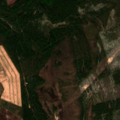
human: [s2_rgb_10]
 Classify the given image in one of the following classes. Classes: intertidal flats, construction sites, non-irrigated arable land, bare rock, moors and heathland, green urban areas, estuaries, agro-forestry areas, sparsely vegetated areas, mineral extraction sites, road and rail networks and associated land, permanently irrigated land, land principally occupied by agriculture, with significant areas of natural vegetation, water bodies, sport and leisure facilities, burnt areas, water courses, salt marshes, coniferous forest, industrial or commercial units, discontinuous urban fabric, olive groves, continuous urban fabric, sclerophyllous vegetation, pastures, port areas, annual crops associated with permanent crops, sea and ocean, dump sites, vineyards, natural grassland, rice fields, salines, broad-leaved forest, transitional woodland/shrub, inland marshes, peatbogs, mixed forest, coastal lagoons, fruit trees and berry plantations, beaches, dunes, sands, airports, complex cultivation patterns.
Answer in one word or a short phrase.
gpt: non-irrigated arable land, coniferous forest, transitional woodland/shrub